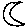
Label: moon